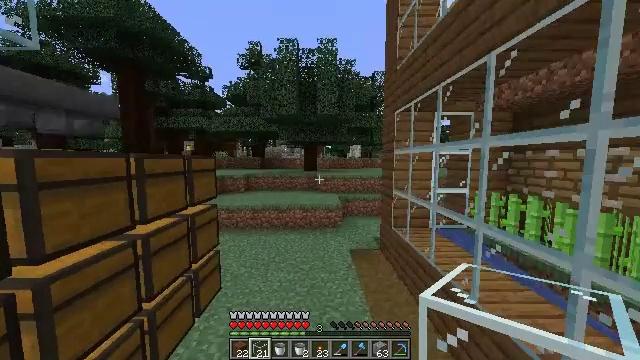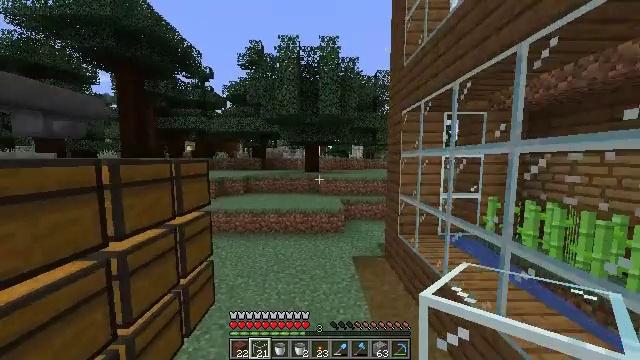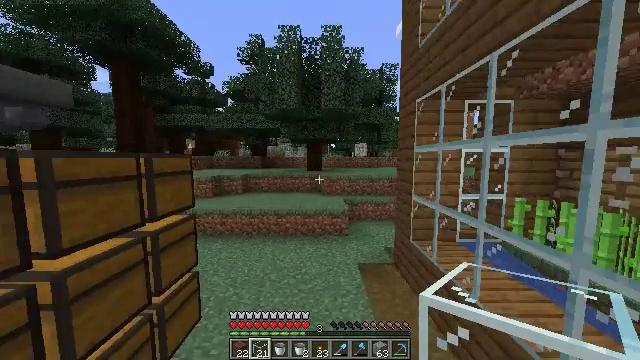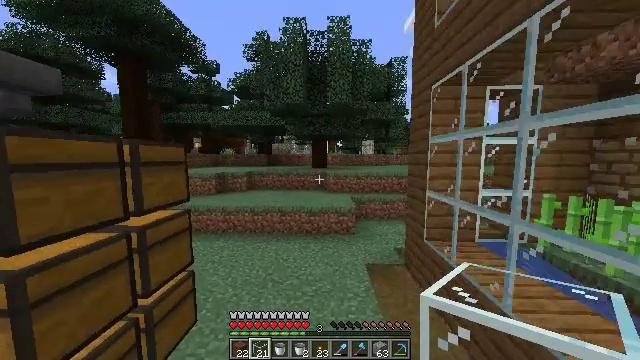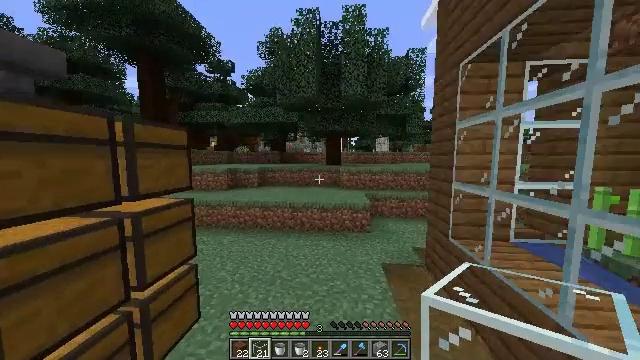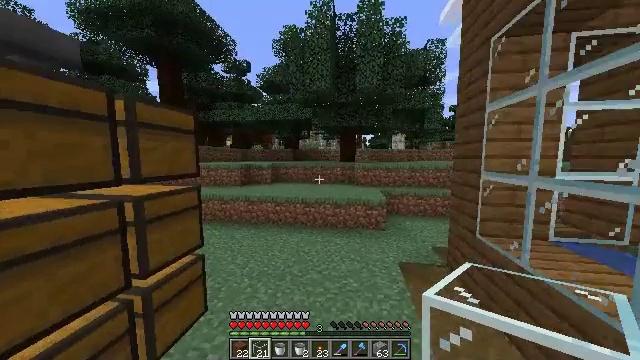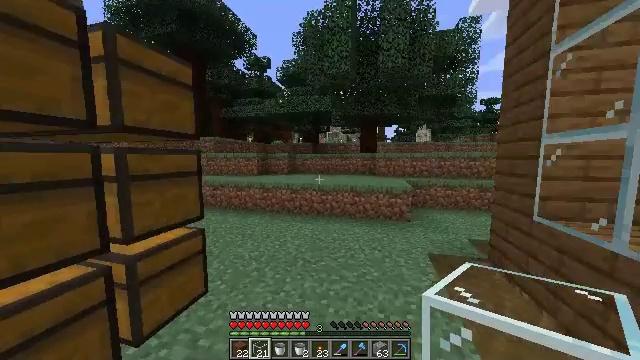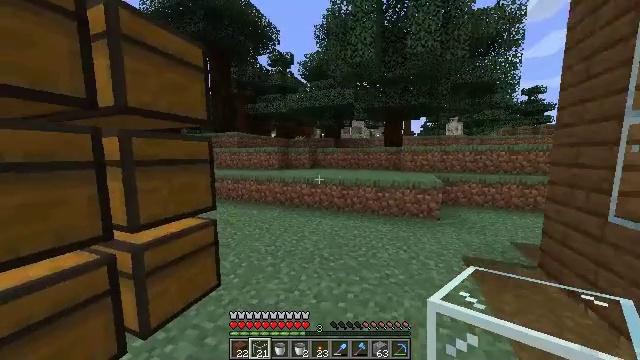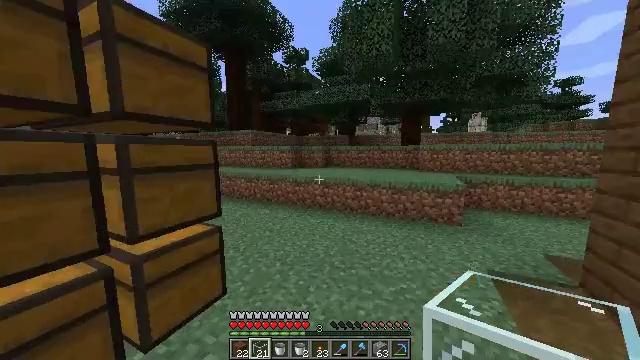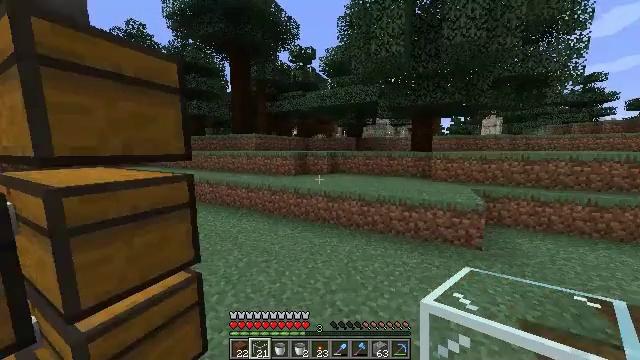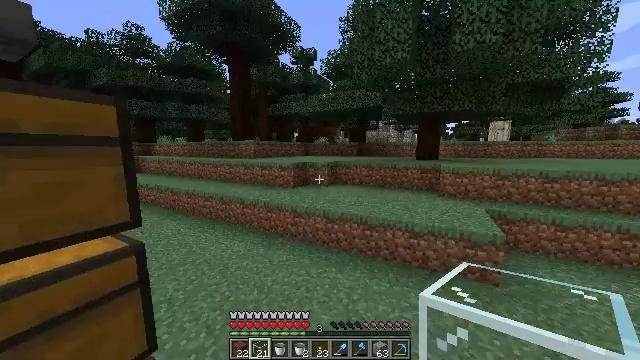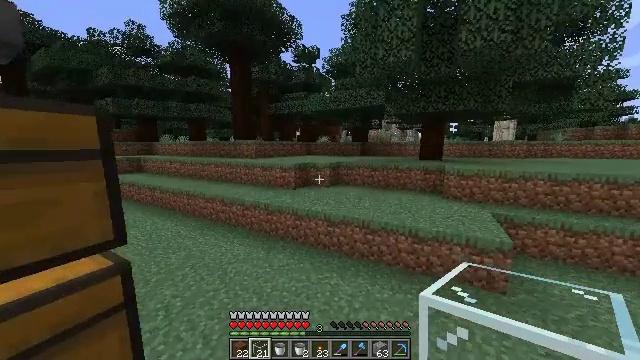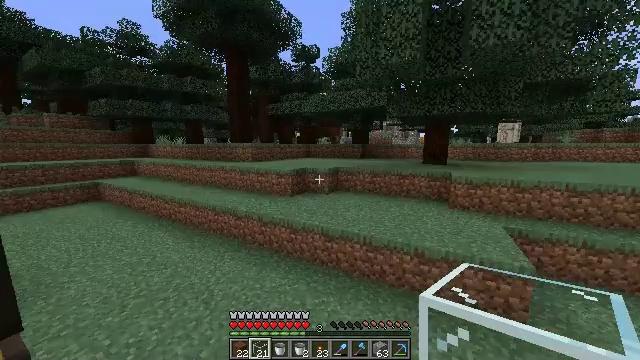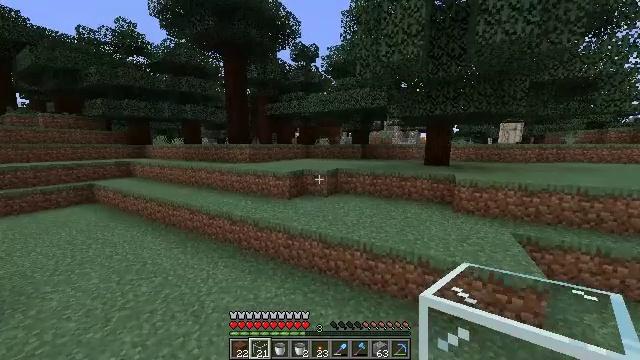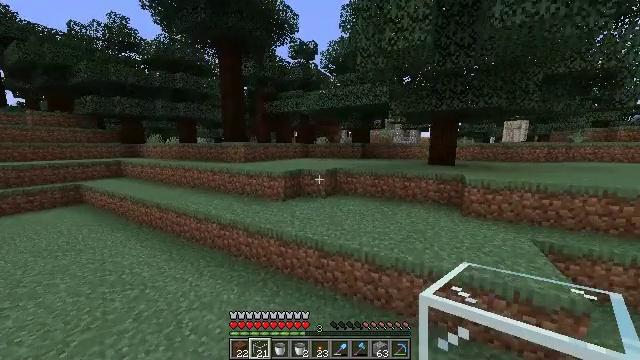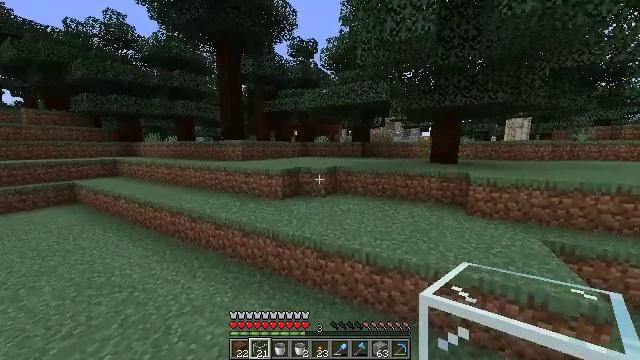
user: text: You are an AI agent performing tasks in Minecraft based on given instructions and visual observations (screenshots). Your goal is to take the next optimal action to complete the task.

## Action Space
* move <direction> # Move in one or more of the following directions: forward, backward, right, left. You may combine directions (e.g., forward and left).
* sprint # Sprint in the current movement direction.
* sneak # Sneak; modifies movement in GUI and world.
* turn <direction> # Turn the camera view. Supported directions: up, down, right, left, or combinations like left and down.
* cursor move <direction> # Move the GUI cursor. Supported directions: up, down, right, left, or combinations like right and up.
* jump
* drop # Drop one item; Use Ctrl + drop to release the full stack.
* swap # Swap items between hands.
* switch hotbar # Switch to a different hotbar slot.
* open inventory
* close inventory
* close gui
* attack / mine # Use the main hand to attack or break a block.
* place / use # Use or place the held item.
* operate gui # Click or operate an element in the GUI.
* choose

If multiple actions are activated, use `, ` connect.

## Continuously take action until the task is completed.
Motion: motion action
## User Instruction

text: Collect chiseled stone bricks for building.
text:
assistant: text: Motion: move forward, jump
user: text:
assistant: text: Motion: move forward, jump
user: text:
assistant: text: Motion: move forward, turn left, jump
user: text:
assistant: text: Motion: move forward, turn left, jump
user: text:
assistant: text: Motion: move forward, turn left, jump
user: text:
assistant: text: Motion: move forward, sprint, turn left, jump
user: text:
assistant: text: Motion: move forward, sprint, turn left, jump
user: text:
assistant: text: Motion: move forward, sprint, turn left, jump
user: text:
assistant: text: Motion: move forward, sprint, turn left, jump
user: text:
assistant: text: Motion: move forward, jump
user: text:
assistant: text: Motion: move forward, jump
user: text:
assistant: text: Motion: move forward, jump
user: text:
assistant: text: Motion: move forward, jump
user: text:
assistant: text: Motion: move forward, jump
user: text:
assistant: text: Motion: move forward, jump
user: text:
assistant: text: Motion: move forward, jump
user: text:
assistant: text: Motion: move forward, jump
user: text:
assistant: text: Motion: move forward, jump
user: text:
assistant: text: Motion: move forward, sprint, jump
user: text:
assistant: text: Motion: move forward, sprint, jump
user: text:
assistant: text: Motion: move forward, sprint, jump
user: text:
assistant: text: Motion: move forward, sprint, turn left, jump
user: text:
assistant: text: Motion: move forward, sprint, turn left, jump
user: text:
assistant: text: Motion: move forward, turn left, jump
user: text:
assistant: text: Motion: move forward, turn left and down, jump
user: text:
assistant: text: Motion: move forward, turn left and down, jump
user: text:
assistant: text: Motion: move forward, turn left, jump
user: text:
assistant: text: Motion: move forward, turn left, jump
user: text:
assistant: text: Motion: move forward, turn left, jump
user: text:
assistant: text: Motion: move forward, sprint, turn down, jump